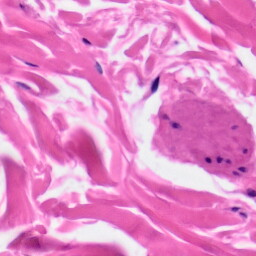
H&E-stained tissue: Skin